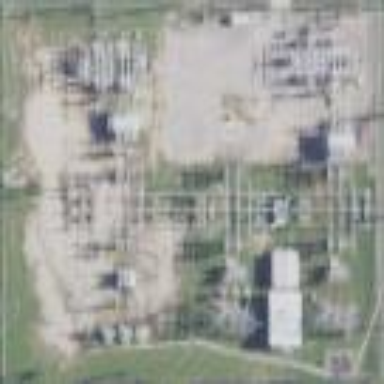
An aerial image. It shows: Outdoor distribution substation protected by fence.